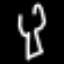
Label: fork